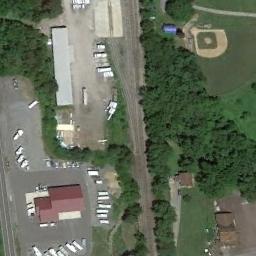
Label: baseball_diamond